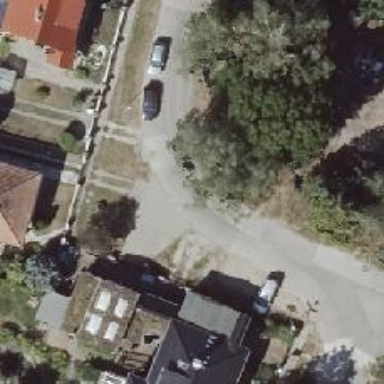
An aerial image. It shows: Residential road paved with concrete.